Question: There are these text boxes in my interface:

where the Total and Change boxes are readonly.
My question is, how do I execute a method to calculate the change as the user types in the payment?
The bounded Payment textbox is this:
'''
private decimal _cartPayment;
public decimal CartPayment {
get { return _cartPayment; }
set {
_cartPayment = value;
//this.NotifyPropertyChanged("CartPayment");
}
}
'''
And my XAML is as follows:
'''
<TextBox Text="{Binding Path=CartPayment, Mode=TwoWay}" />
'''
My ViewModel has 'INotifyPropertyChanged' implemented, but I'm not sure how to proceed from here
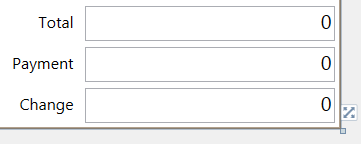
Answer: You can take advantage of UpdateSourceTrigger. You can modify your code like
'''
<TextBox Text="{Binding Path=CartPayment, Mode=TwoWay, UpdateSourceTrigger=PropertyChanged}" />
'''
and your property like
'''
private decimal _cartPayment;
public decimal CartPayment
{
get { return _cartPayment; }
set
{
_cartPayment = value;
// call your required
// method here
this.NotifyPropertyChanged("CartPayment");
}
}
'''